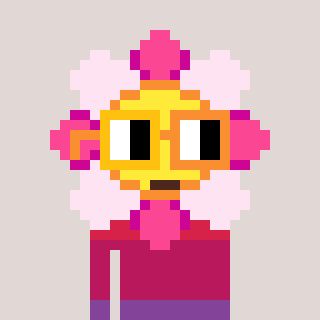
a pixel art character with square yellow and orange glasses, a flower-shaped head and a redpinkish-colored body on a warm background